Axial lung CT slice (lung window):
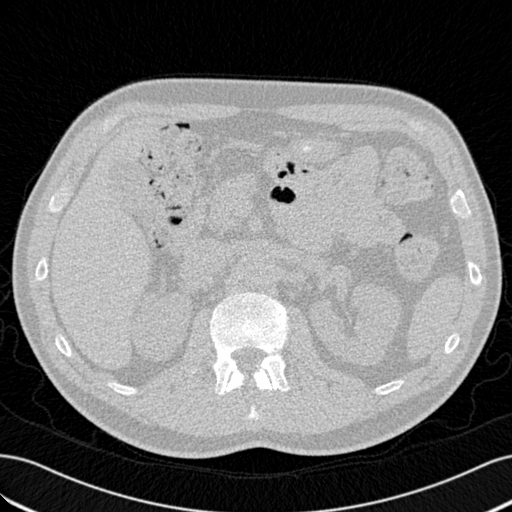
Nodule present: no